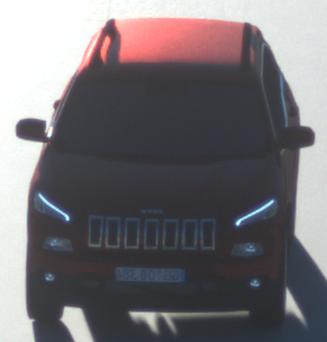
Make: Jeep
Model: Cherokee 3.2 V6 Pentastar
Detailed model: Cherokee (KL)
Model produced from: 2014/07
Model produced until: 2015/07
Doors: 5
Color: red
Road condition: dry road
Daytime: sunrise or sunset
Contrast: high contrast